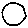
Label: circle